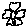
Label: flower